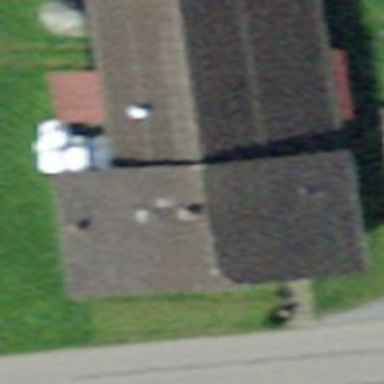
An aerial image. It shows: Farm building.